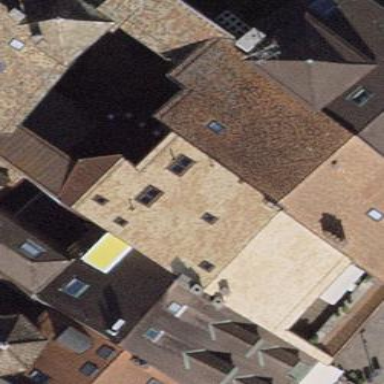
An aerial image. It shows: Gabled roof made of roof tiles across building with apartments.